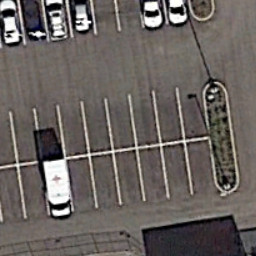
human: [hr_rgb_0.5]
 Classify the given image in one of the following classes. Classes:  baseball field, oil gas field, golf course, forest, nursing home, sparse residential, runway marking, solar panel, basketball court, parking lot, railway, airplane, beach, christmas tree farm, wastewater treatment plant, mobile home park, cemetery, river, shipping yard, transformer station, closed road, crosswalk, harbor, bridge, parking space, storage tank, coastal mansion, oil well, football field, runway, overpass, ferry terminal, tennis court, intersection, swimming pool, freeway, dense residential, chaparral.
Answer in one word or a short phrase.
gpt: parking space